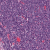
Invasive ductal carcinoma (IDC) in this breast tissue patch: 1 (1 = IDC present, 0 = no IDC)